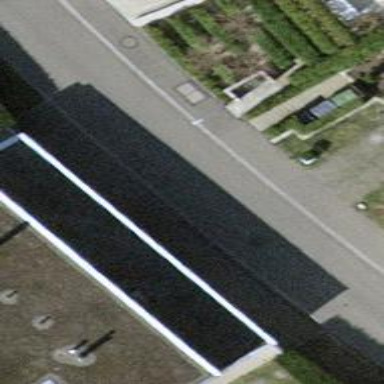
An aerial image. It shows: Building with flat roof.